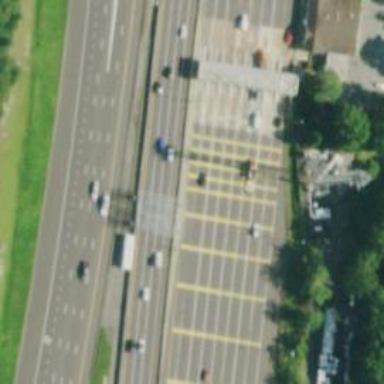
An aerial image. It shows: Toll gantry on the road.